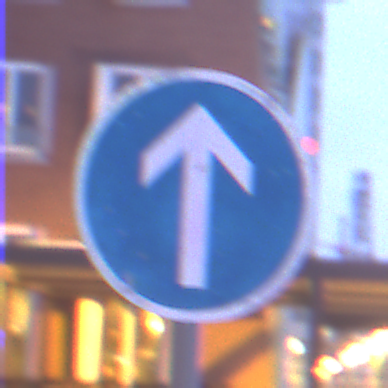
Verkehrszeichen: VorgeschriebeneFahrtrichtungGeradeaus
Umgebung: Outdoor, Urban
Tageszeit: Night
Wetter: PartlyCloudy
Licht: Artificial
Jahreszeit: NotSpecified
Kontrast: HighContrast